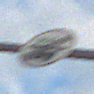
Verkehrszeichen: EndeMautpflicht
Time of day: MorningAfternoon
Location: Outdoor (Nature)
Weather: PartlyCloudy
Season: Autumn
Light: Natural